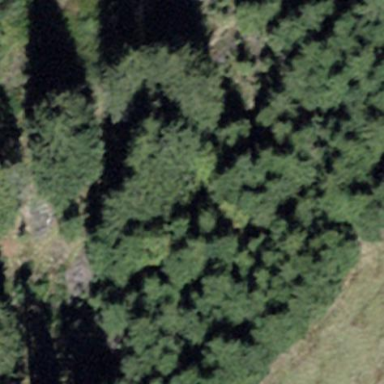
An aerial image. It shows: Patch of scrub vegetation.